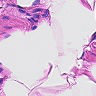
Metastatic tissue present: no